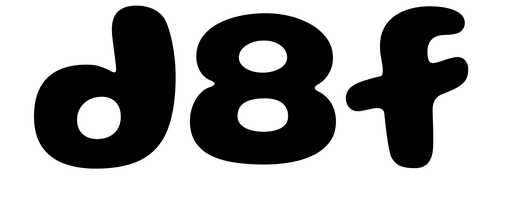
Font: Gluten_Bold